Question: Please can someone tell me if it is possible to add the IP address and port available fields in my Kibana to see which logs belong to my application instance. Where do i configure in order to enable this feature.
For example: I am sending log requests like this and I have 4 applications with multiple instances of them
'''
2020-01-14 00:21:12.869 INFO [microservice1,48f1befc87d3f220,48f1befc87d3f220,false] 8278 --- [nio-8001-exec-7] c.s.m.c.Microservice1Controller : This is an INFO log
2020-01-14 00:21:12.869 ERROR [microservice1,48f1befc87d3f220,48f1befc87d3f220,false] 8278 --- [nio-8001-exec-7] c.s.m.c.Microservice1Controller : This is an ERROR log
'''
Picture of my kibana UI with the available fields:

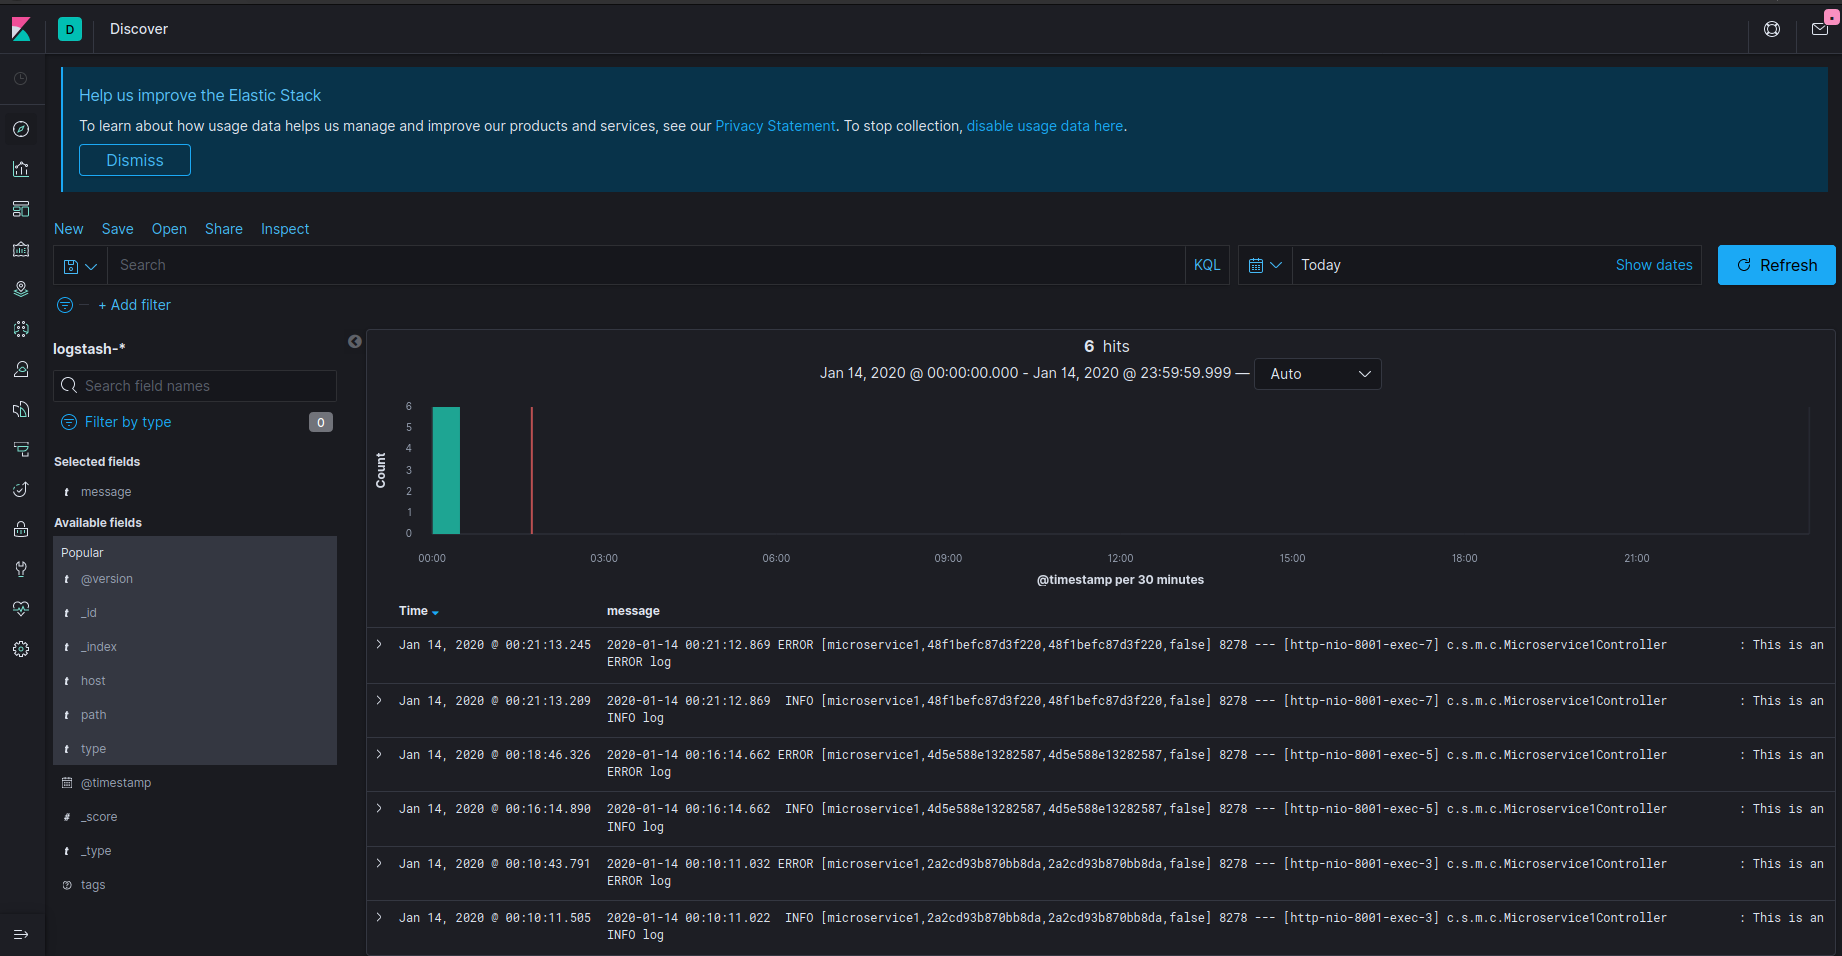
Answer: Kibana can only display fields that were indexed into Elasticsearch. Kibana is just a visual platform that lets you search your data in a graphical manner instead of using the REST-Api.
So if your documents don't contain any source.ip or source.port fields, how should Kibana display them?
> Q: Where do i configure in order to enable this featureA: There is no general setting that tracks the IP's and Ports
You would need to add these fields into your created logs, e.g.:
'''
2020-01-14 00:21:12.869 INFO [microservice1,48f1befc87d3f220,48f1befc87d3f220,false] 192.168.19.100:4712 8278 --- [nio-8001-exec-7] c.s.m.c.Microservice1Controller : This is an INFO log
2020-01-14 00:21:12.869 ERROR [microservice1,48f1befc87d3f220,48f1befc87d3f220,false] 192.168.19.101:4812 8278 --- [nio-8001-exec-7] c.s.m.c.Microservice1Controller : This is an ERROR log
'''
With that, you can extract the IP's and Ports and